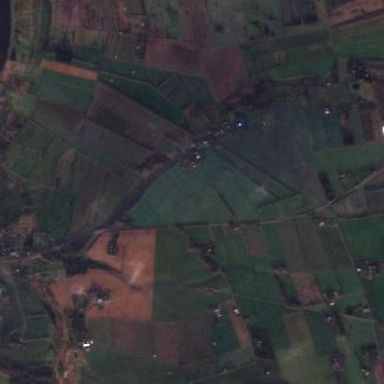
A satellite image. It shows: Picturesque farmland scene.